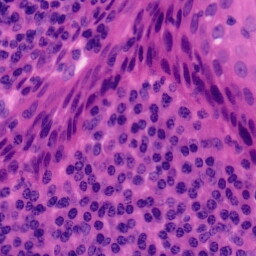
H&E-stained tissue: Tonsil